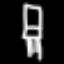
Label: chair